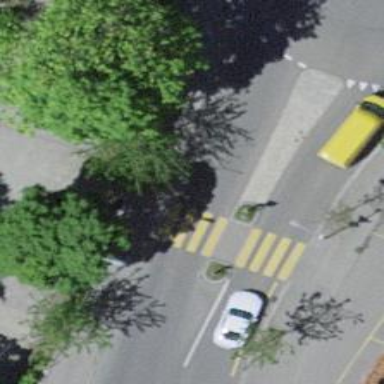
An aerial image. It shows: Uncontrolled crossing with pedestrian island.